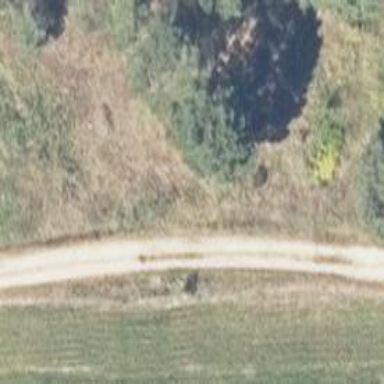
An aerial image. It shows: Sandy track road with grade 2 tracktype.